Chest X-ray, PA view. Patient: 61 years old, sex F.
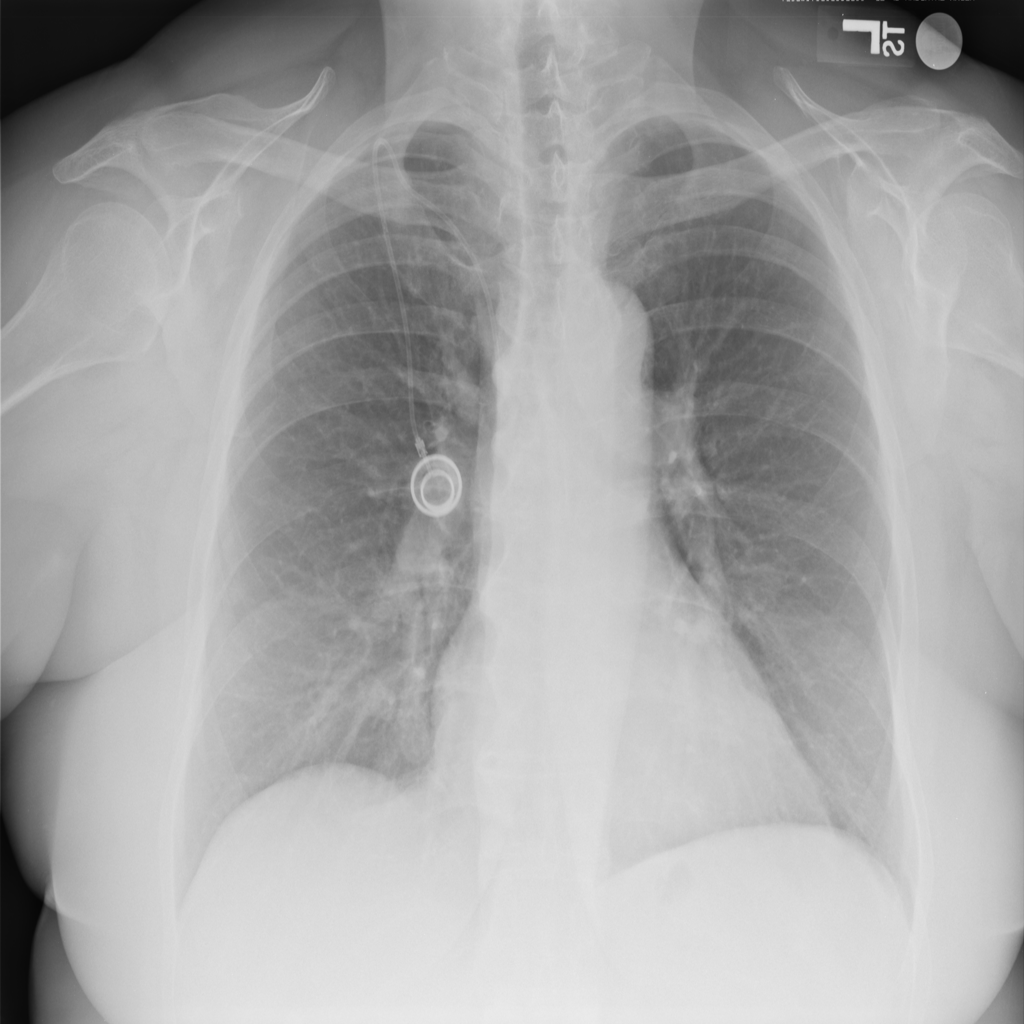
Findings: No Finding